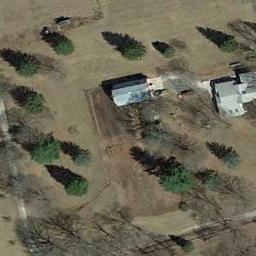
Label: sparse_residential